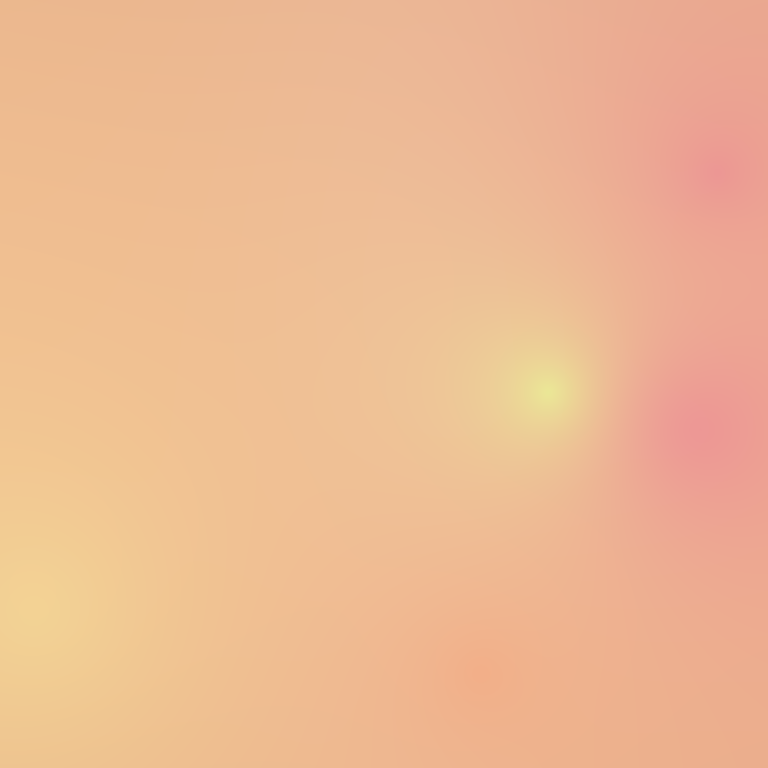
Abstract light effect, smooth gradient from soft peach to warm yellow, serene atmosphere, diffuse glow, no room, no furniture, no objects.